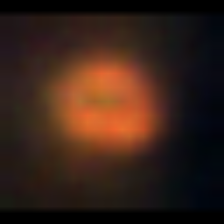
Taxon: NanoPlankton
Group: Other